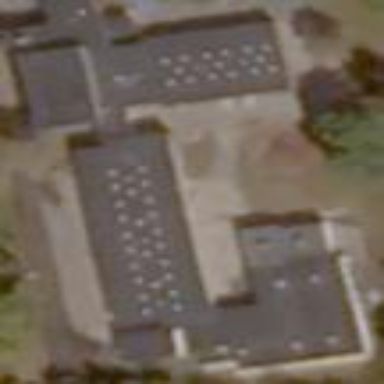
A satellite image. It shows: School building.